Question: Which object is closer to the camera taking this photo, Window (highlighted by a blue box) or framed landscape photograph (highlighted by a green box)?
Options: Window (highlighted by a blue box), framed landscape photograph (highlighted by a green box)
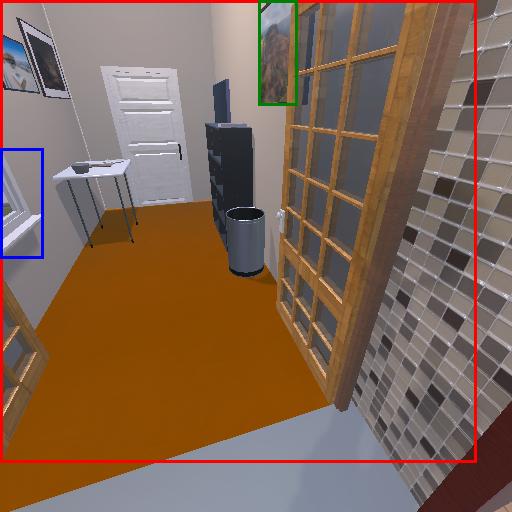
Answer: Window (highlighted by a blue box)